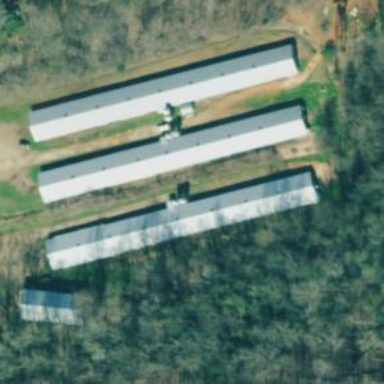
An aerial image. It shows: Poultry house.